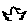
Label: bird